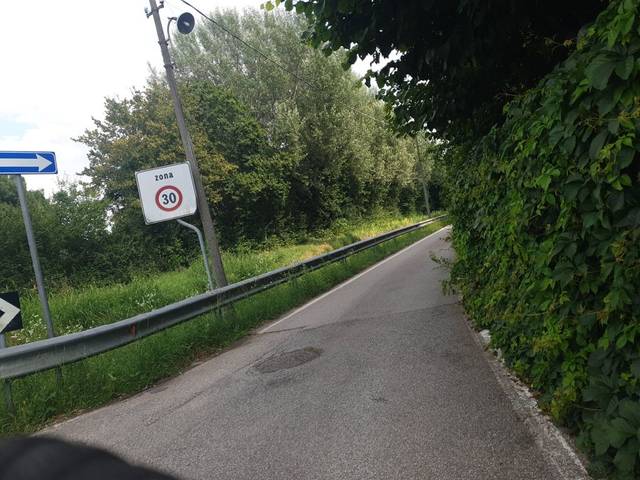
Region: Italy
Coordinates: 45.39, 11.861